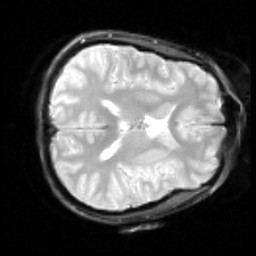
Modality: inplaneT2
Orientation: axial
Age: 19
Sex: male